Field crop: maize
Growth stage: 2
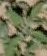
Species: atriplex